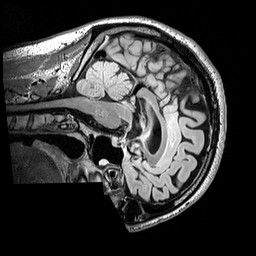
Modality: FLAIR
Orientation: sagittal
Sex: male
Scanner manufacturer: siemens
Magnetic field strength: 3 T
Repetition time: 5 s
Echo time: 0.395 s